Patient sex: M
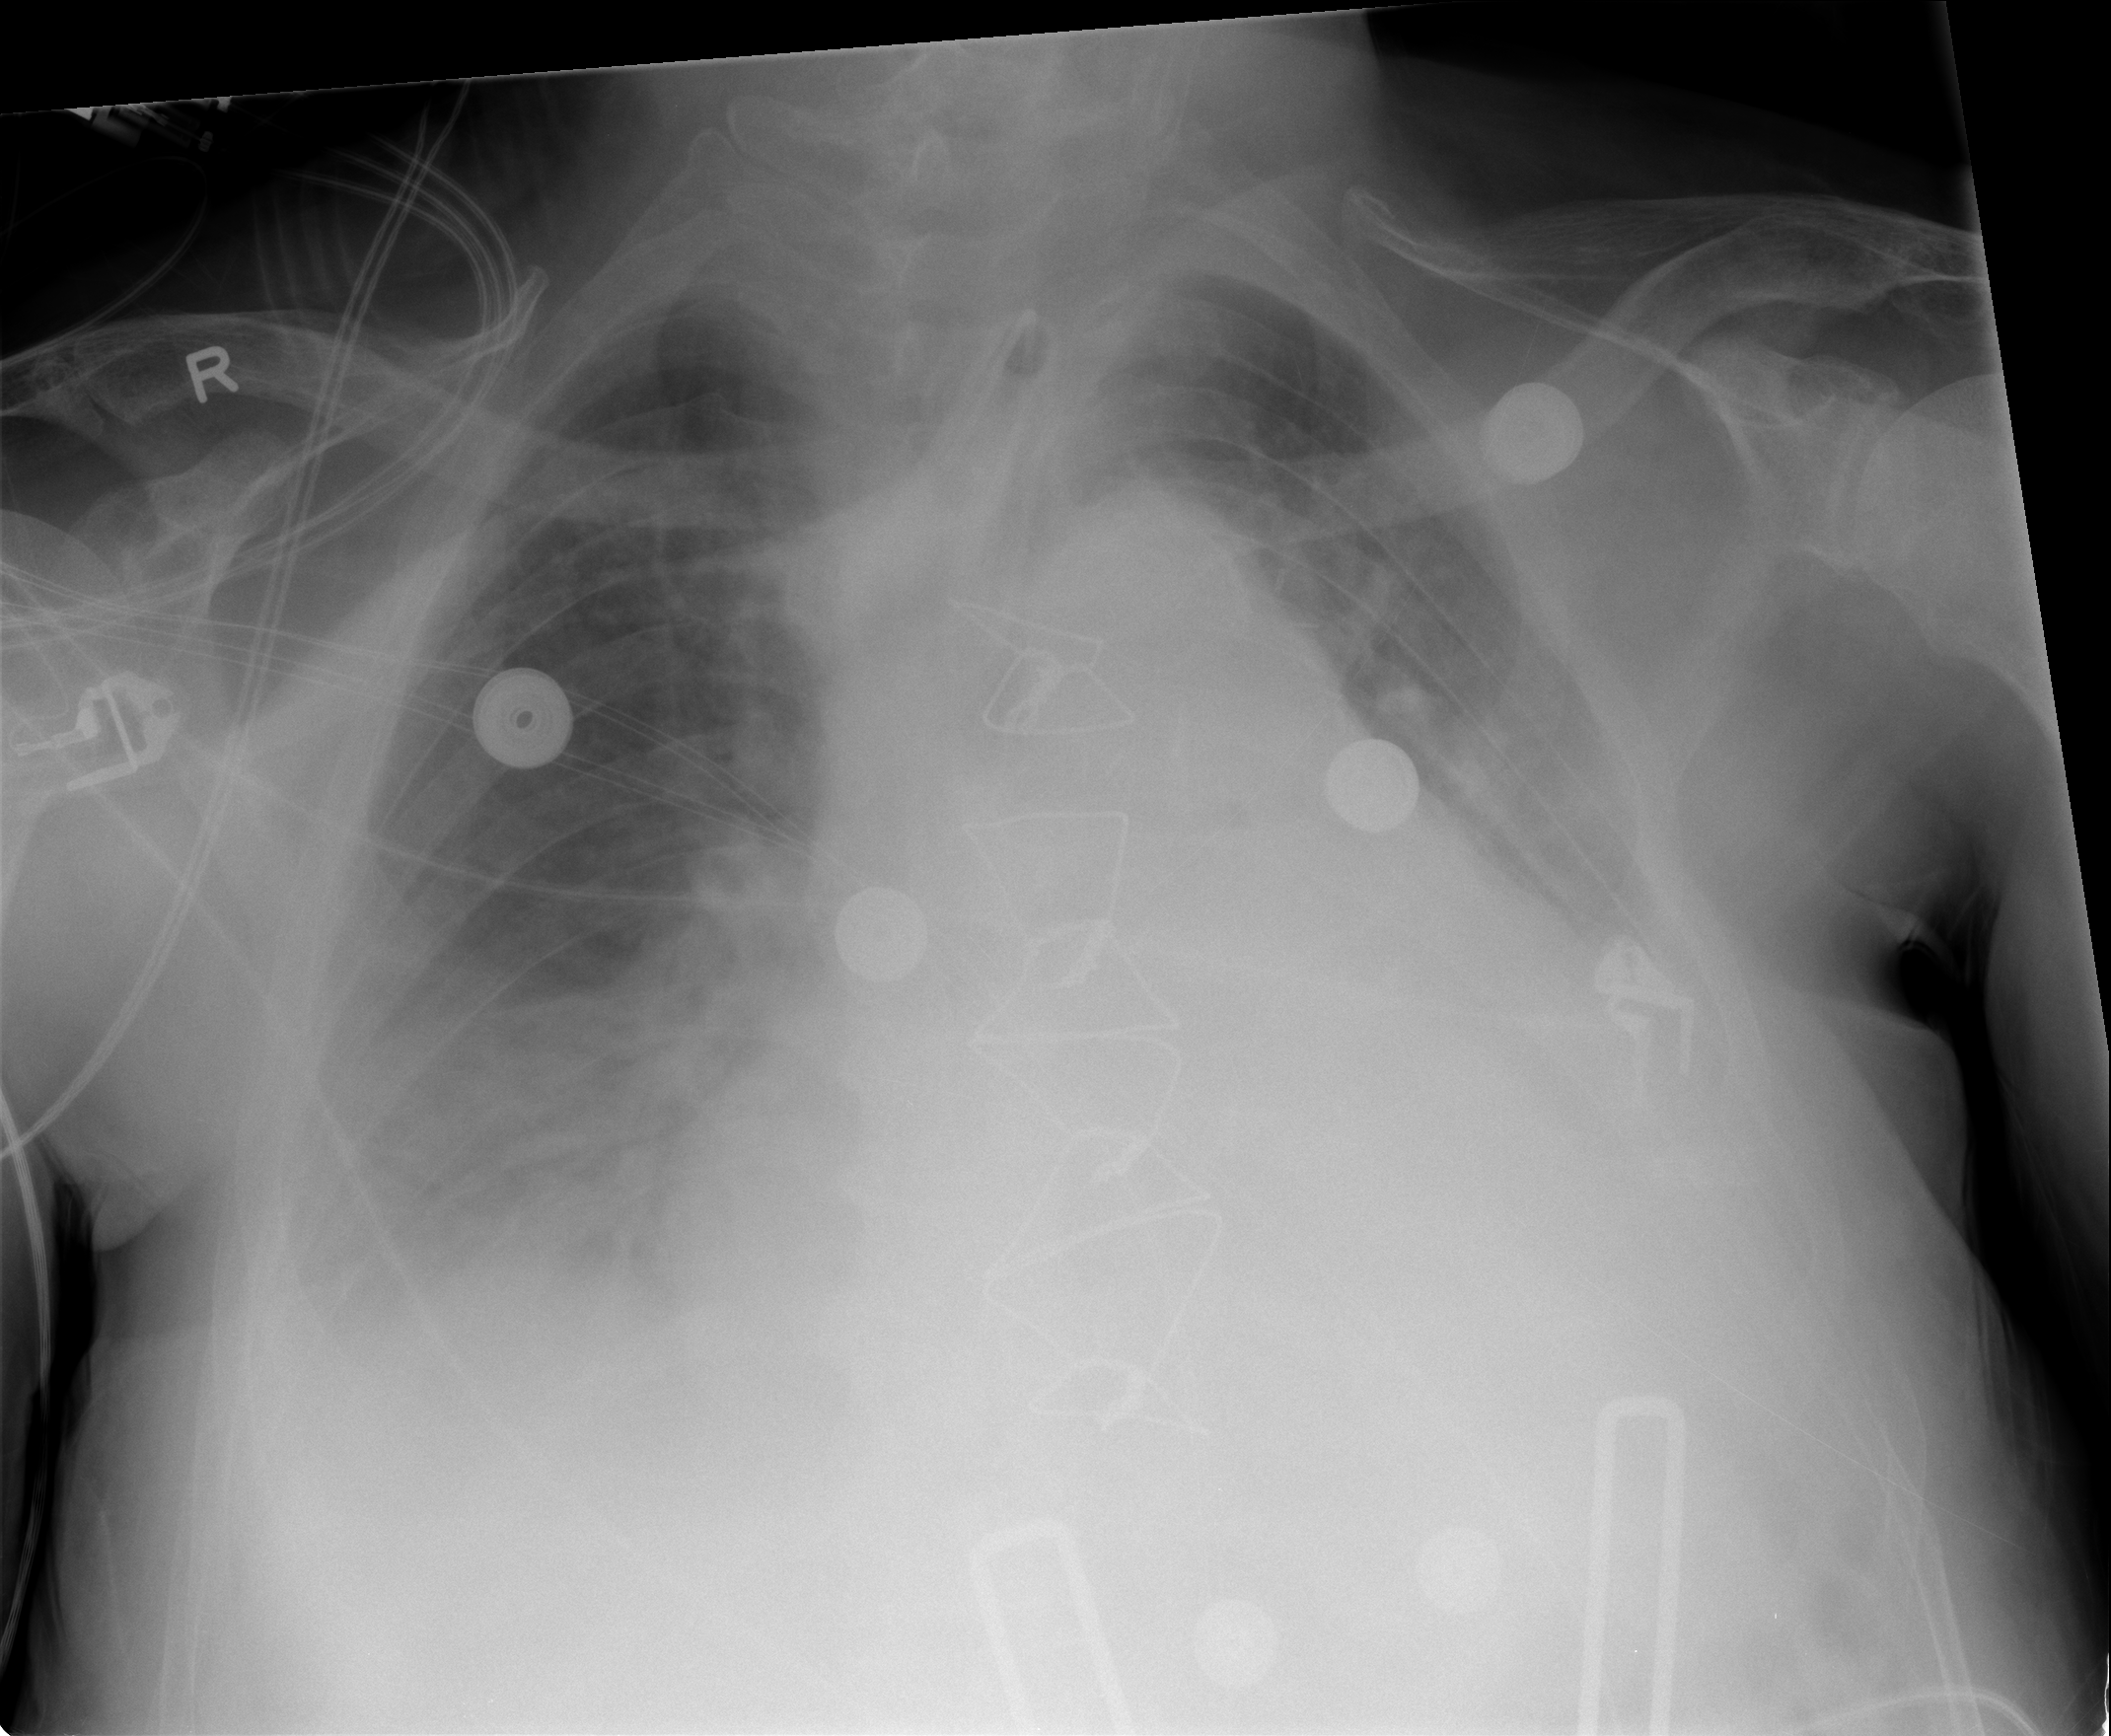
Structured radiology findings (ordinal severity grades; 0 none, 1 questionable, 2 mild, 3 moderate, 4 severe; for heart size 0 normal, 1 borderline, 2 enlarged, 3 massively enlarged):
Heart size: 2
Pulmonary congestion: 2
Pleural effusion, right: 1
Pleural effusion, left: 2
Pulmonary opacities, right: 2
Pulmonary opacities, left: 2
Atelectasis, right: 2
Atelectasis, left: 2